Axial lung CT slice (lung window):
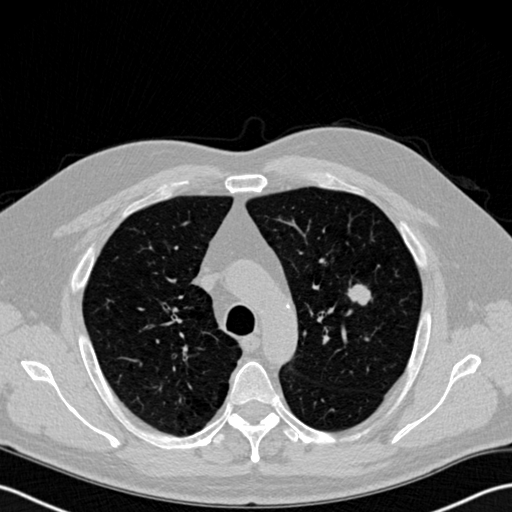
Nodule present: yes
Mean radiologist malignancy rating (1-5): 4.75